【题型】解答题　【知识点】平面几何　【难度】easy
如图，$\triangle ABC$ 内接于 $\odot O$，$AB$ 是 $\odot O$ 的直径。直线 $l$ 与 $\odot O$ 相切于点 $A$，在 $l$ 上取一点 $D$ 使得 $DA=DC$，线段 $DC$，$AB$ 的延长线交于点 $E$。

\vspace{1em} % 预留图片位置，保持格式统一

(1) 求证：直线 $DC$ 是 $\odot O$ 的切线；

(2) 若 $BC=2$，$\angle CAB=30^\circ$，求图中阴影部分的面积（结果保留 $\pi$）。
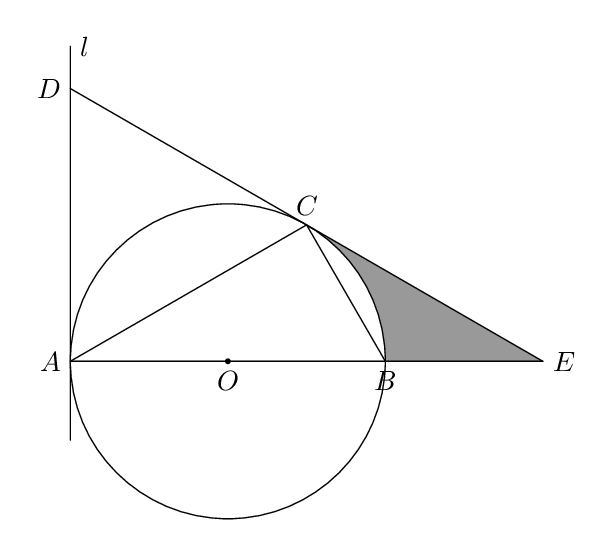
【解答】
\textbf{【答案】}(1)详见解析\\
(2)$2\sqrt{3}-\dfrac{2\pi}{3}$

\vspace{0.5em}
\textbf{【分析】}

\vspace{0.5em}
\textbf{【详解】}(1) 证明：连接 $OC$，\\

$\because$ 直线 $l$ 与 $\odot O$ 相切于点 $A$，\\
$\therefore \angle DAB = 90^\circ$，\\
$\because DA = DC$，$OA = OC$，\\
$\therefore \angle DAC = \angle DCA$，$\angle OAC = \angle OCA$，\\
$\therefore \angle DCA + \angle ACO = \angle DAC + \angle CAO$，\\
即 $\angle DCO = \angle DAO = 90^\circ$，\\
$\therefore OC \perp CD$。\\
$\therefore$ 直线 $DC$ 是 $\odot O$ 的切线；\\

\vspace{0.3em}
(2) 解：$\because \angle CAB = 30^\circ$，

$\therefore \angle BOC = 2\angle CAB = 60^\circ$,\\
$\because OC = OB$,\\
$\therefore \triangle COB$ 是等边三角形,\\
$\therefore OC = OB = BC = 2$,\\
$\therefore CE = \tan 60^\circ \cdot OC = 2\sqrt{3}$,\\
$\therefore$ 图中阴影部分的面积 $= S_{\triangle OCE} - S_{\text{扇形}COB}$\\[6pt]
$= \dfrac{1}{2} \times 2 \times 2\sqrt{3} - \dfrac{60 \cdot \pi \times 2^2}{360} = 2\sqrt{3} - \dfrac{2\pi}{3}.$\\

\vspace{0.5em}
\textbf{【点睛】} 本题考查了切线的判定和性质，等腰三角形的性质，等边三角形的判定和性质，扇形面积的计算，\\
正确的作出辅助线是解题的关键。
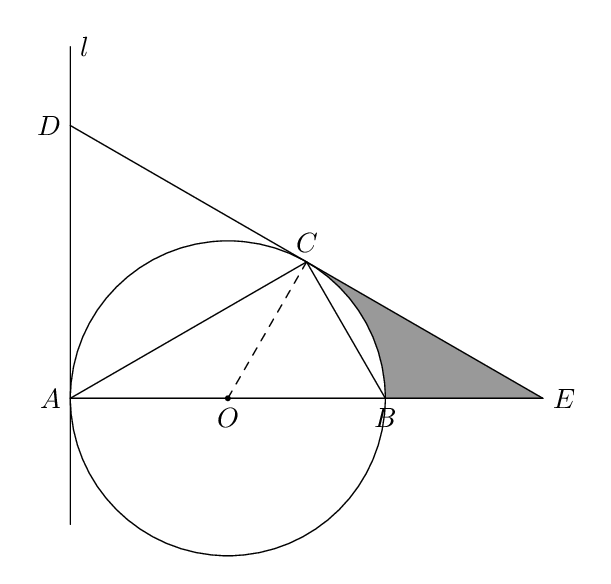